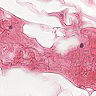
Metastatic tissue present: no